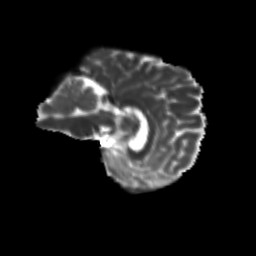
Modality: T2w
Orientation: sagittal
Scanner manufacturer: siemens
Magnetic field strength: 3 T
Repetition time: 9.2 s
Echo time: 0.084 s